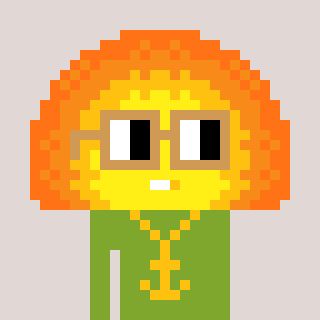
a pixel art character with square brown glasses, a sunset-shaped head and a slimegreen-colored body on a warm background